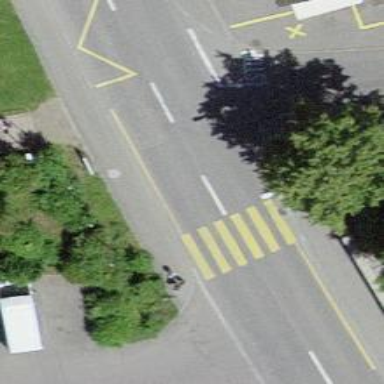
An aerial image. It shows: Uncontrolled road crossing.